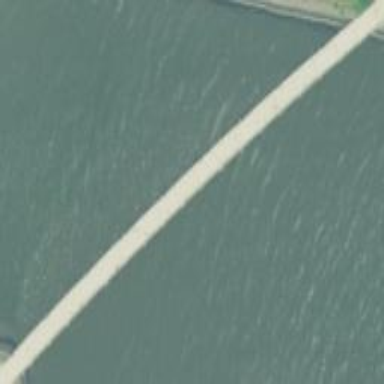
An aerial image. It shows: Man-made bridge.